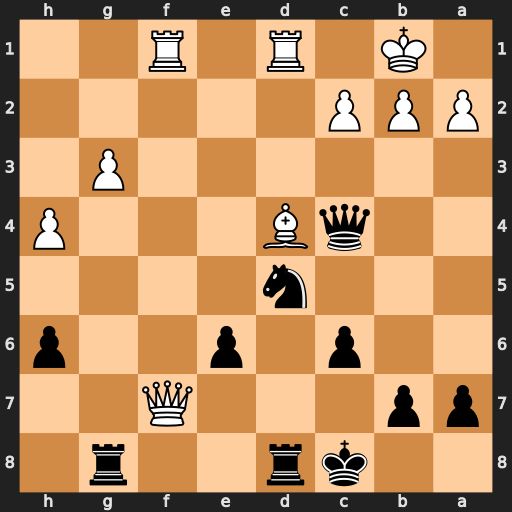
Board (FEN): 2kr2r1/pp3Q2/2p1p2p/3n4/2qB3P/6P1/PPP5/1K1R1R2
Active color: b
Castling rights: -
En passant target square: -
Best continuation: Nb4 a3 Qa2+